Question: When the NavigationController has 3 view controllers (A,B,C).
I want to move to the view controller C from A via B with using a segue at a time.
In this case, what's the best practice?

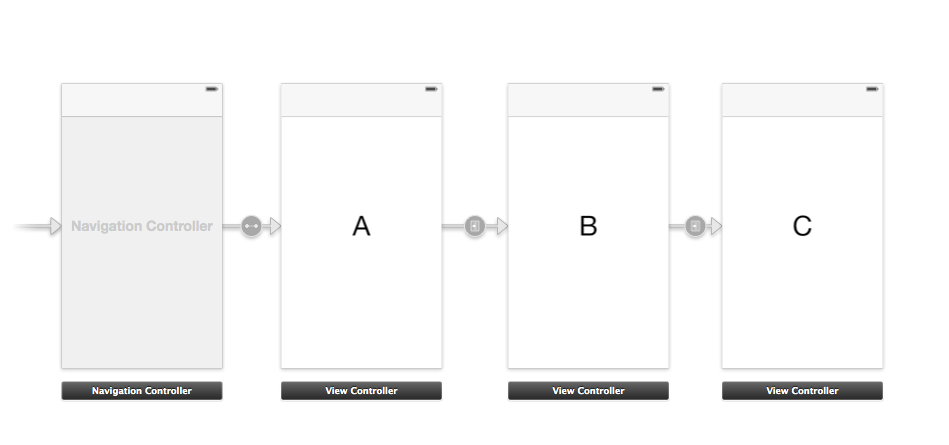
Answer: I believe you need perform seque B->C manually once seque A->B is finished (for example in viewDidAppear).